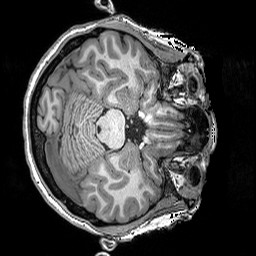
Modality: T1w
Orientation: axial
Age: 19
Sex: female